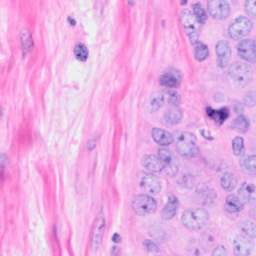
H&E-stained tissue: Breast